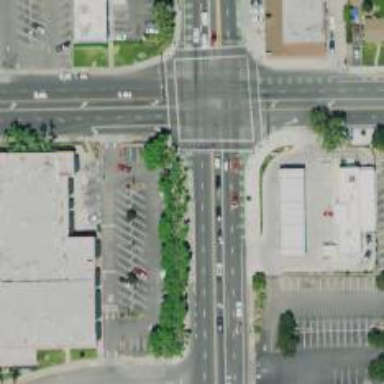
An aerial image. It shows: Solid stop line on the road.